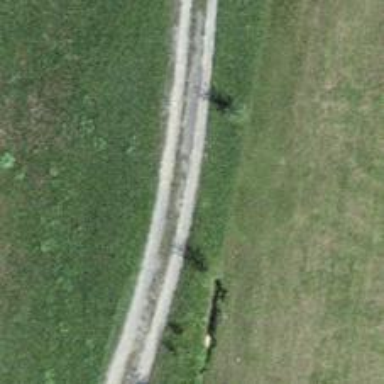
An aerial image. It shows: Track with grade1 tracktype.